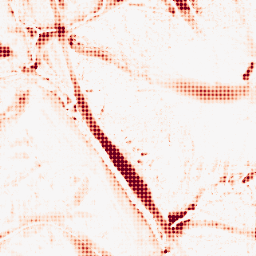
Category: morphological
Decomposition family: morphological_ellipse
Decomposition parameters: operation: opening
width: 30
height: 30
Upsampling method: sinc_blackman
Upsampling parameters: scale: 8
kernel_size: 8
Upsampling scale: 8